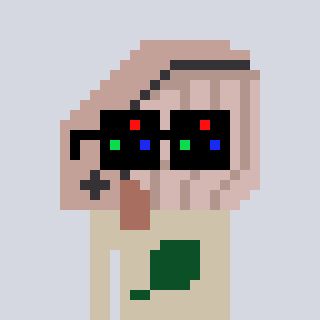
a pixel art character with square black sunglasses, a whale-shaped head and a bege-colored body on a cool background